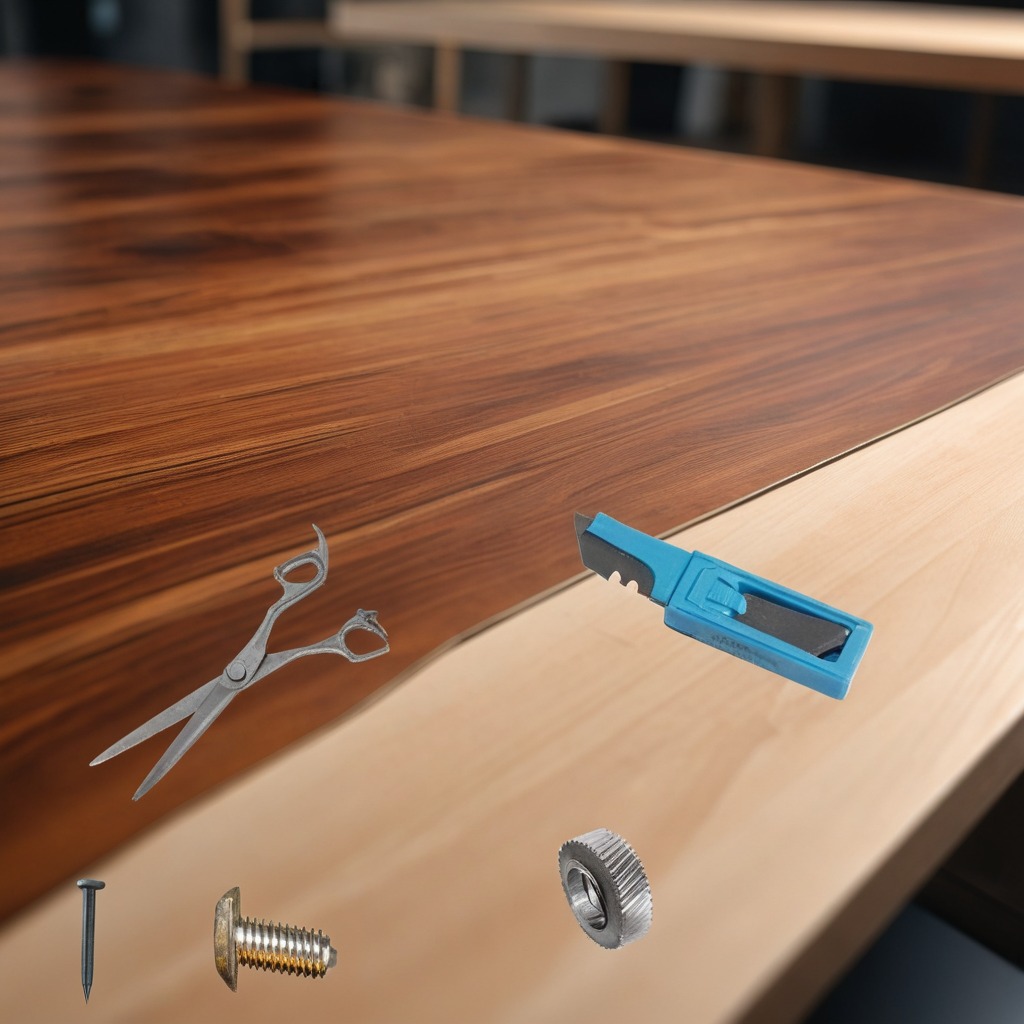
A steel gear with teeth, a utility knife, a metal machine screw, an iron nail, and a pair of scissors are lying on a wooden table.